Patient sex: M
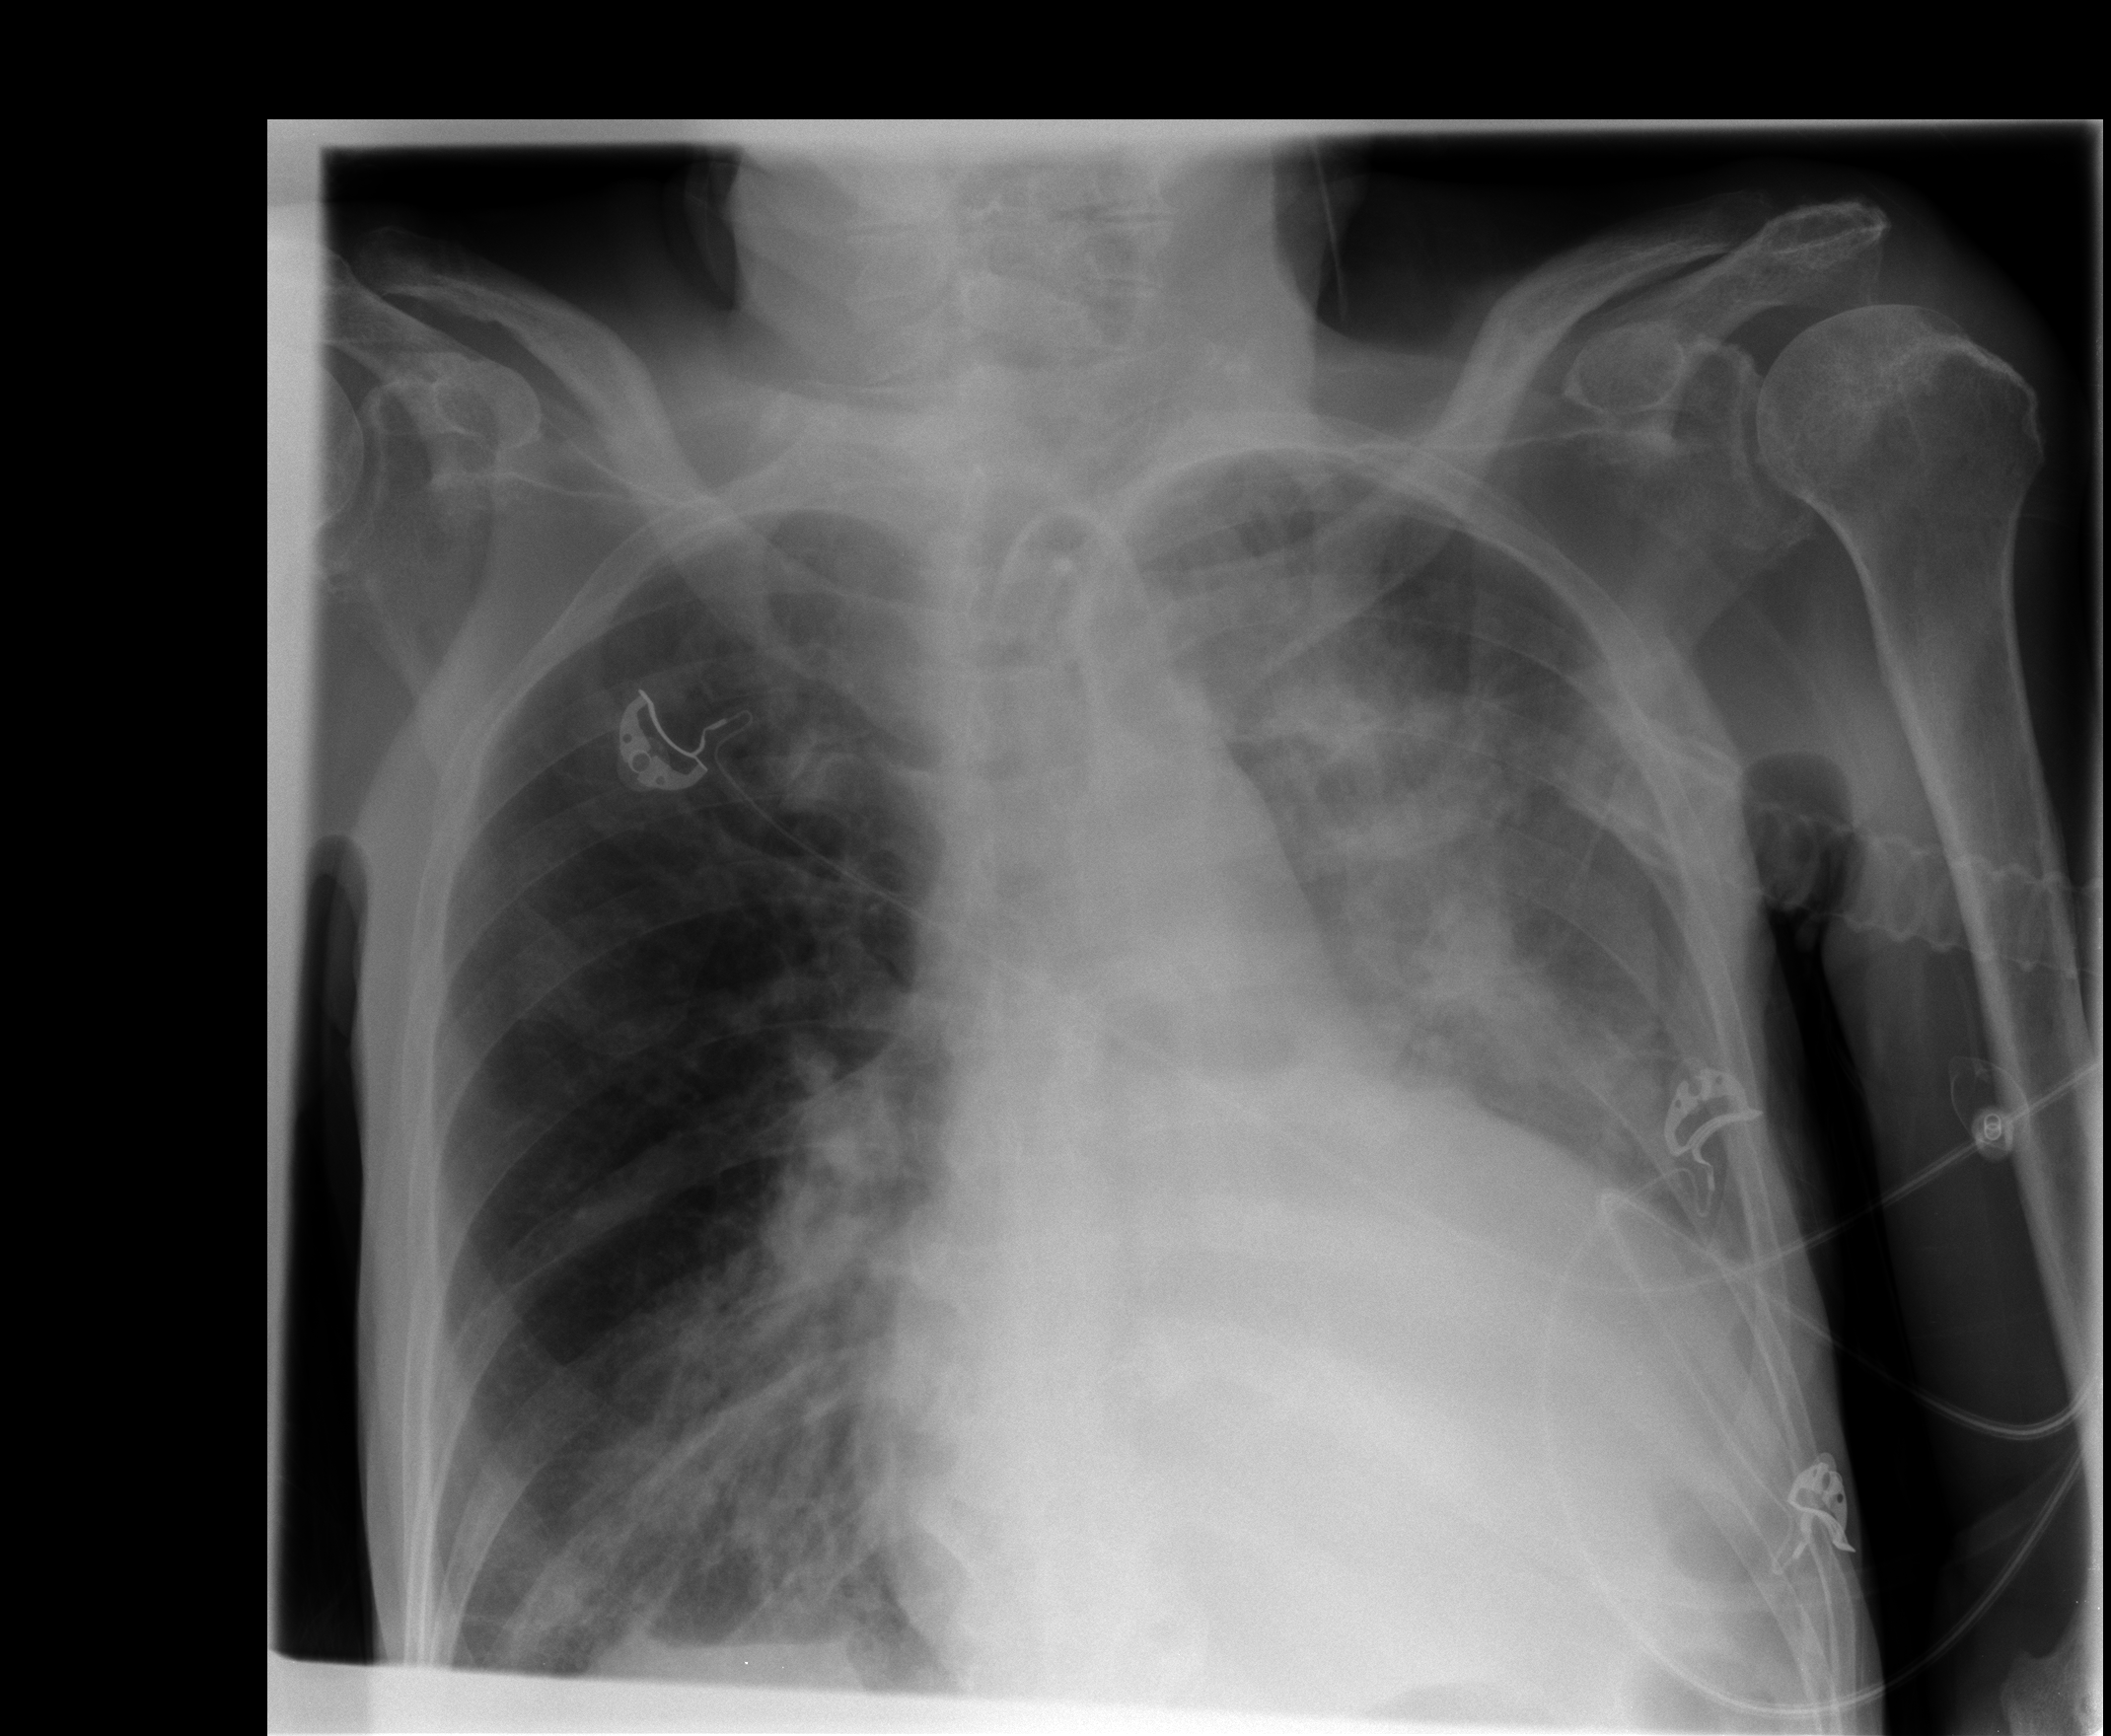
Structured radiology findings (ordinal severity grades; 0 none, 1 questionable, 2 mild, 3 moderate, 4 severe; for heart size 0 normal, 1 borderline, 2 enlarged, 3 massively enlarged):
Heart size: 2
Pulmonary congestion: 0
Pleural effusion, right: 0
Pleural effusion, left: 2
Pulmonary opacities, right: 2
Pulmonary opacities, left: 3
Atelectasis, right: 2
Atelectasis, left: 3